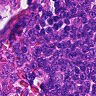
Metastatic tissue present: no